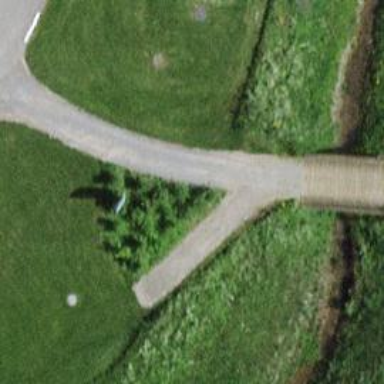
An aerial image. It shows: Path designated for golf carts.